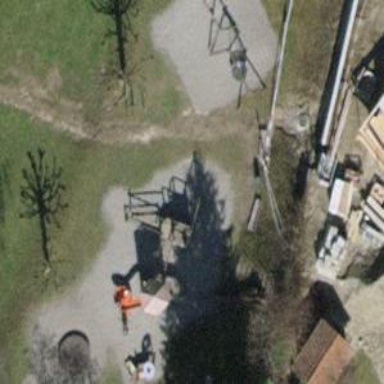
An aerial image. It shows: Playground area for leisure land.